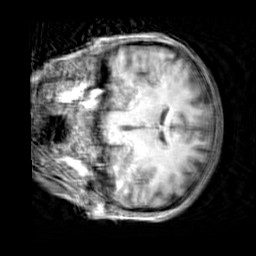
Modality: T1w
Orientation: coronal
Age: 26
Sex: female
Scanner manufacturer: siemens
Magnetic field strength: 3 T
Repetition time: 2.3 s
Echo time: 0.00303 s